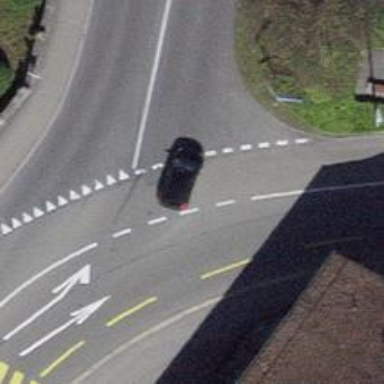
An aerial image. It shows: Road with "give way" sign.